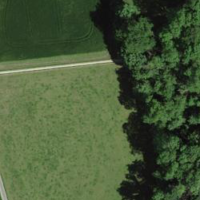
EUNIS habitat code: 25
Species observed at this site:
Allium ursinum